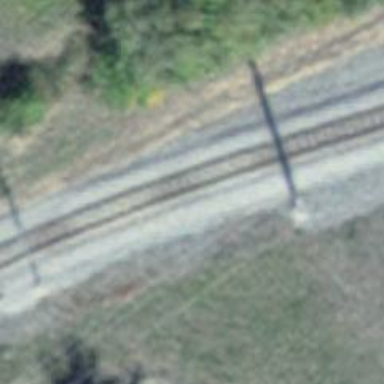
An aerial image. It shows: Narrow gauge railway with electrified contact lines.